Interaction volume radius: 5 \u00c5
Interaction volume height: 15 \u00c5
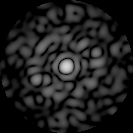
Disorder parameter: 0.8529